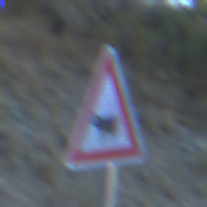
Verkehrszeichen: ViehtriebRechts
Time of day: SunriseSunset
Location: Outdoor (RoadRail)
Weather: Clear
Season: NotSpecified
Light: Natural